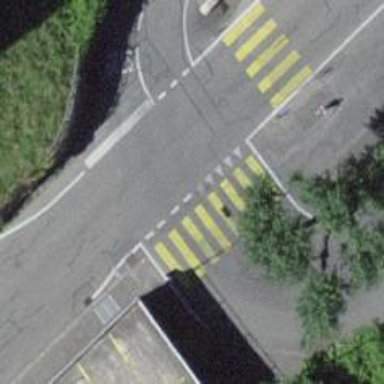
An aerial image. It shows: Marked road crossing with visible markings.